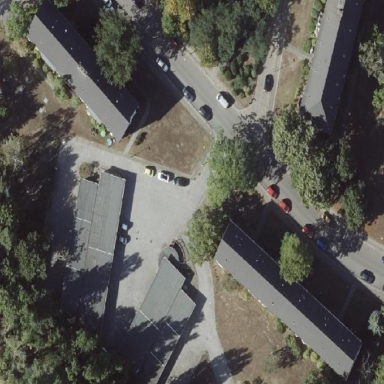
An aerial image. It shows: Residential building with gabled roof.